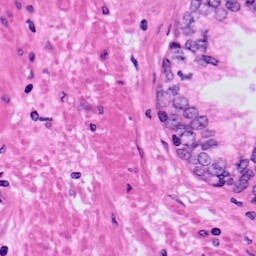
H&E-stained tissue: Prostate